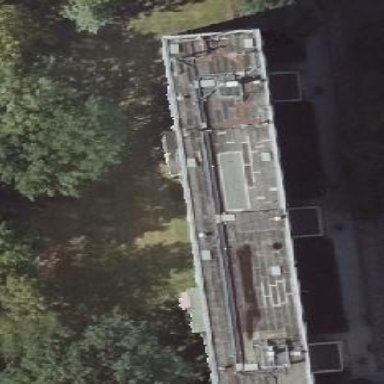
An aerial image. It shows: Building with apartments and flat roof.